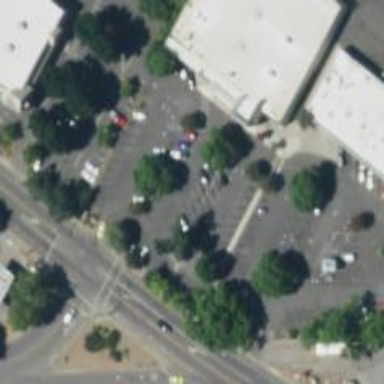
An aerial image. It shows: Parking space is available.